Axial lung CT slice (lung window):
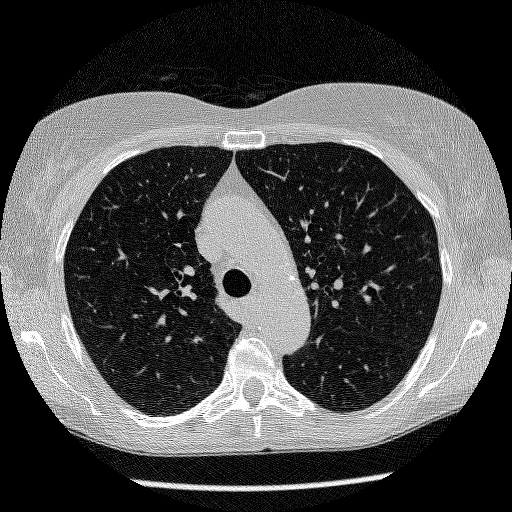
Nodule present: no